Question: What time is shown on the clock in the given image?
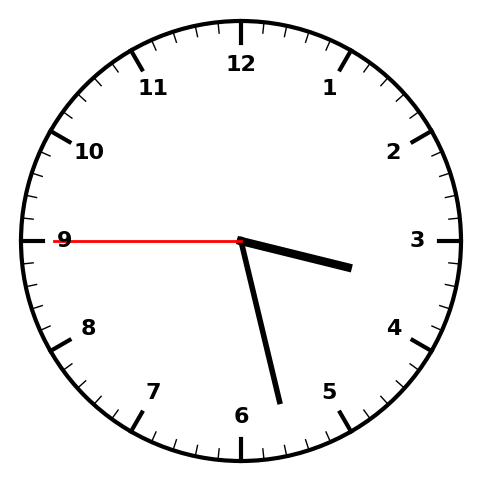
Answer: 03:27:45